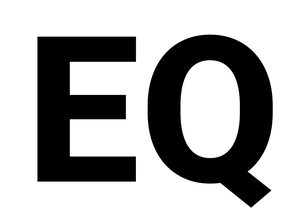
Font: Roboto_ExtraBold